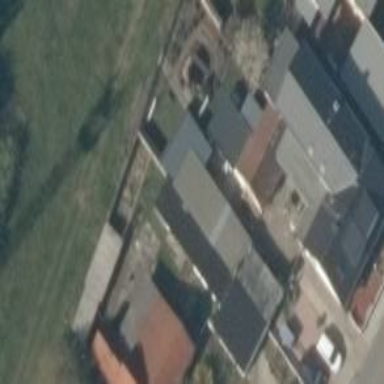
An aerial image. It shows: Garage building.